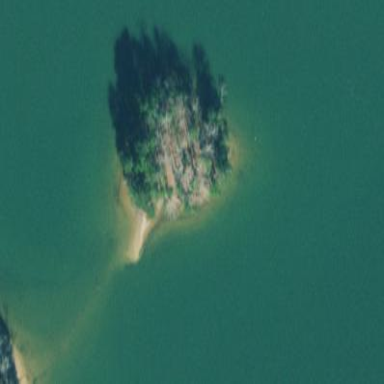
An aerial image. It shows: Islet surrounded by woodland.